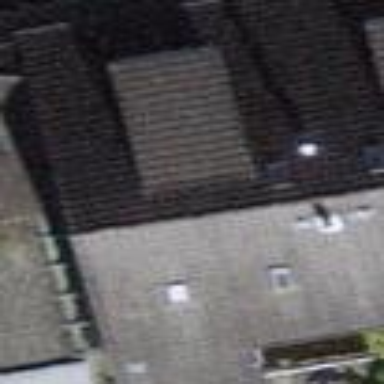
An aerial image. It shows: Building with tile roof.